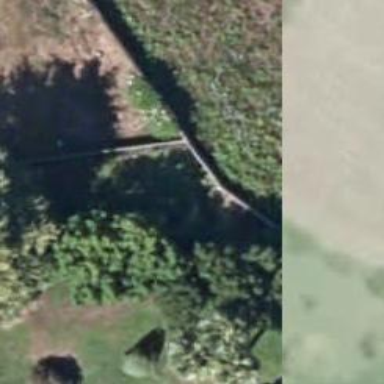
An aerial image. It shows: Fence.